Aerial crown-view tile of a tropical tree (Barro Colorado Island, Panama), acquired 20240918:
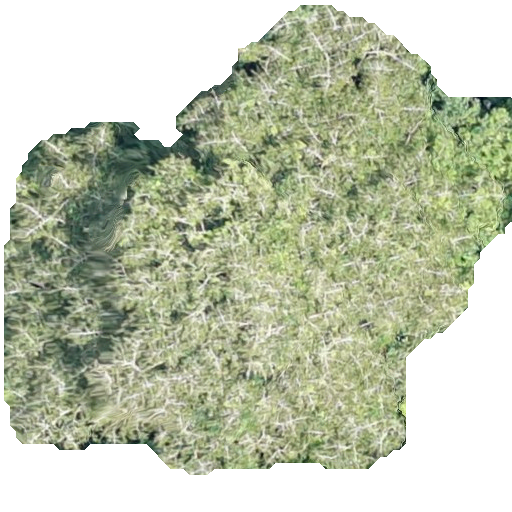
Species: Virola surinamensis
GBIF accepted scientific name: Virola surinamensis
Crown area: 268.679 m²